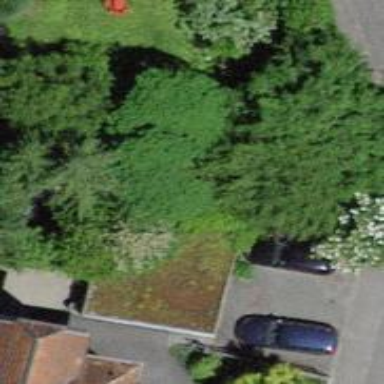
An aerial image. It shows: Group of garages.